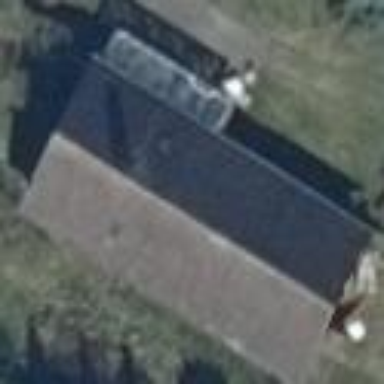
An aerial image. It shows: Simple and straightforward house.